Field crop: tomato
Growth stage: 1
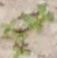
Species: portulaca